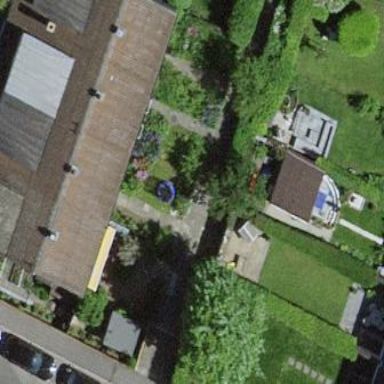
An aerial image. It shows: Terrace building.